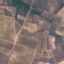
Land use / land cover: PermanentCrop